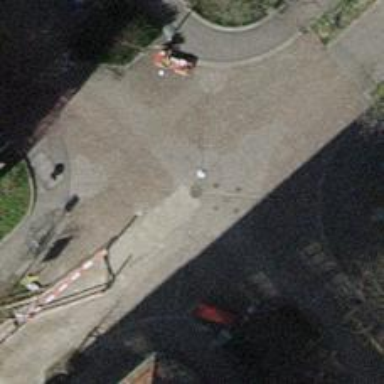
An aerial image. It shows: Table-style traffic calming feature.